Aerial crown-view tile of a tropical tree (Barro Colorado Island, Panama), acquired 20250915:
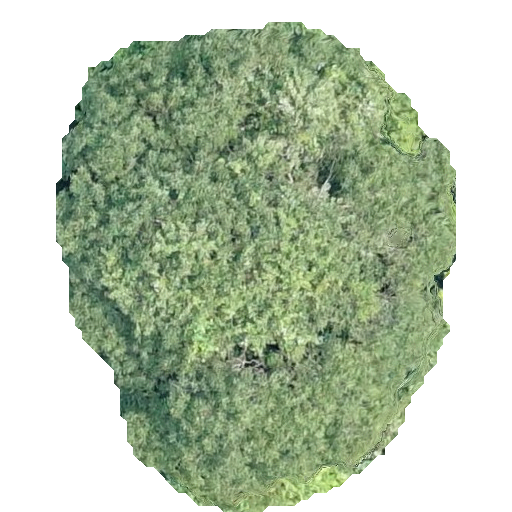
Species: Astronium graveolens
GBIF accepted scientific name: Astronium graveolens
Crown area: 217.121 m²